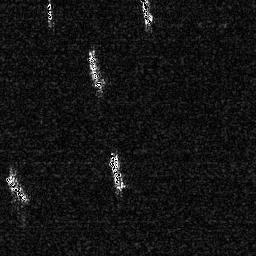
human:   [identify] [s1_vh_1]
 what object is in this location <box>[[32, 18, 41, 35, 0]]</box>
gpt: <ref>1 medium ship at the top</ref>

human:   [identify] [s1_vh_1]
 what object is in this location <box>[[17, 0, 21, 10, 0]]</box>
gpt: <ref>1 small ship at the top left</ref>

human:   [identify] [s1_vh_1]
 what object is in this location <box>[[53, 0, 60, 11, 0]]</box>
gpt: <ref>1 small ship at the top</ref>